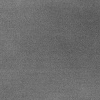
Atmospheric dust classification: dusty